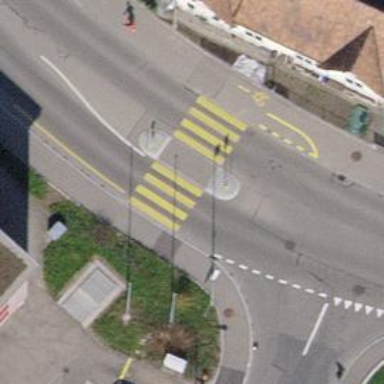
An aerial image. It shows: Uncontrolled road crossing with pedestrian island.